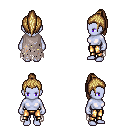
a pixel art fantasy rpg character, female body template, dark elf, purple skin, gray tattered cape, gold greaves, blonde long topknot hairstyle, four views (front, back, left, right), 2x2 character sprite sheet, small pixel art, hard edges, no anti-aliasing